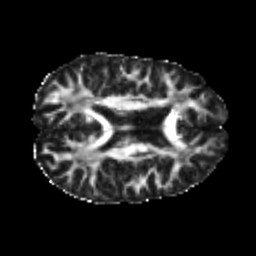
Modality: FA
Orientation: axial
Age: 25
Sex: male
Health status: healthy
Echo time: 0.074 s